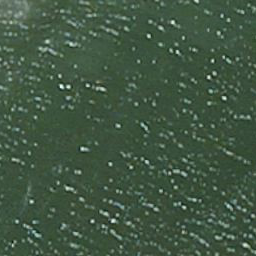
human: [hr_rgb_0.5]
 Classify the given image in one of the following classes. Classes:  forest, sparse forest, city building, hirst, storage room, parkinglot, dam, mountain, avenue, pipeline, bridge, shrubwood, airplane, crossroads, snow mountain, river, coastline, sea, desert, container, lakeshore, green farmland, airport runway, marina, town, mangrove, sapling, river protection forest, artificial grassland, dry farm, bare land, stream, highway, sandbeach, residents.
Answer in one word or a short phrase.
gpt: sea